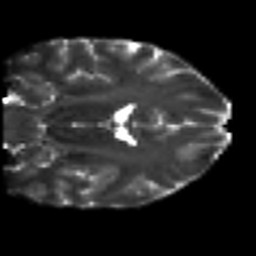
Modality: T2w
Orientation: coronal
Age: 21
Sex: female
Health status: healthy
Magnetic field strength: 3 T
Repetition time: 8.4 s
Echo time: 0.0926 s